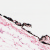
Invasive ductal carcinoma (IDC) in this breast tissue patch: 0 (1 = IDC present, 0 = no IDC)